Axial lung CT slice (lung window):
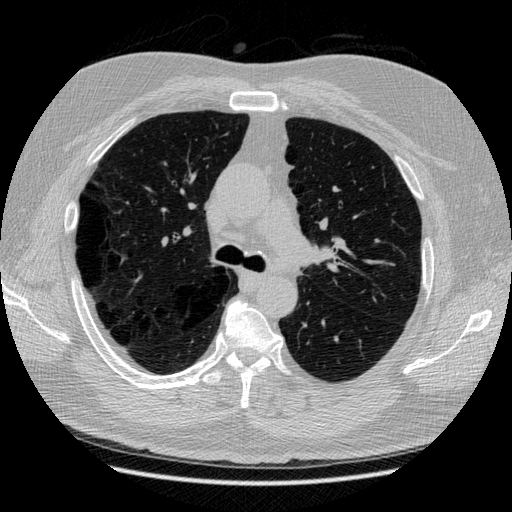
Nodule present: no